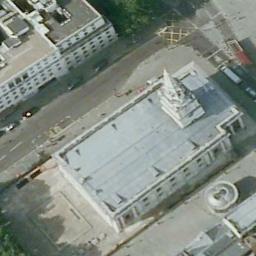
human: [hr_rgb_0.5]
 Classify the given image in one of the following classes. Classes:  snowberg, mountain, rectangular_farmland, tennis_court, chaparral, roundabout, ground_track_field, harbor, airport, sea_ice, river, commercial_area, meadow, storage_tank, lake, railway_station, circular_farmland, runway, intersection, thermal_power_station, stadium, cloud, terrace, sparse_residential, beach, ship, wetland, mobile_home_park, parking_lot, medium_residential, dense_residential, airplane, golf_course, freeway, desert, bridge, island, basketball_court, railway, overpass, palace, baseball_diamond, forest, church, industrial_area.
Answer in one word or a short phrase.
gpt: church